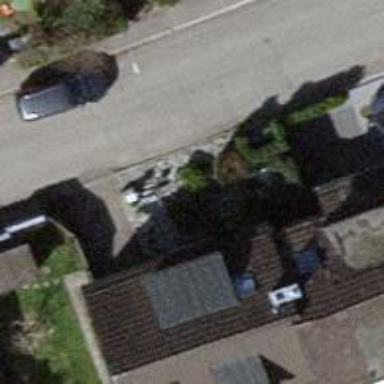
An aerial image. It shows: Building with pitched roof.